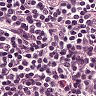
Metastatic tissue present: no